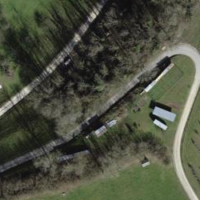
EUNIS habitat code: 41
Species observed at this site:
Bufo bufo